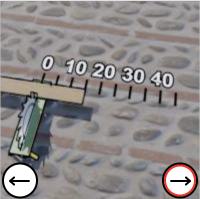
Task: length
Answer: 15
First scale value: 10.0